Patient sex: F
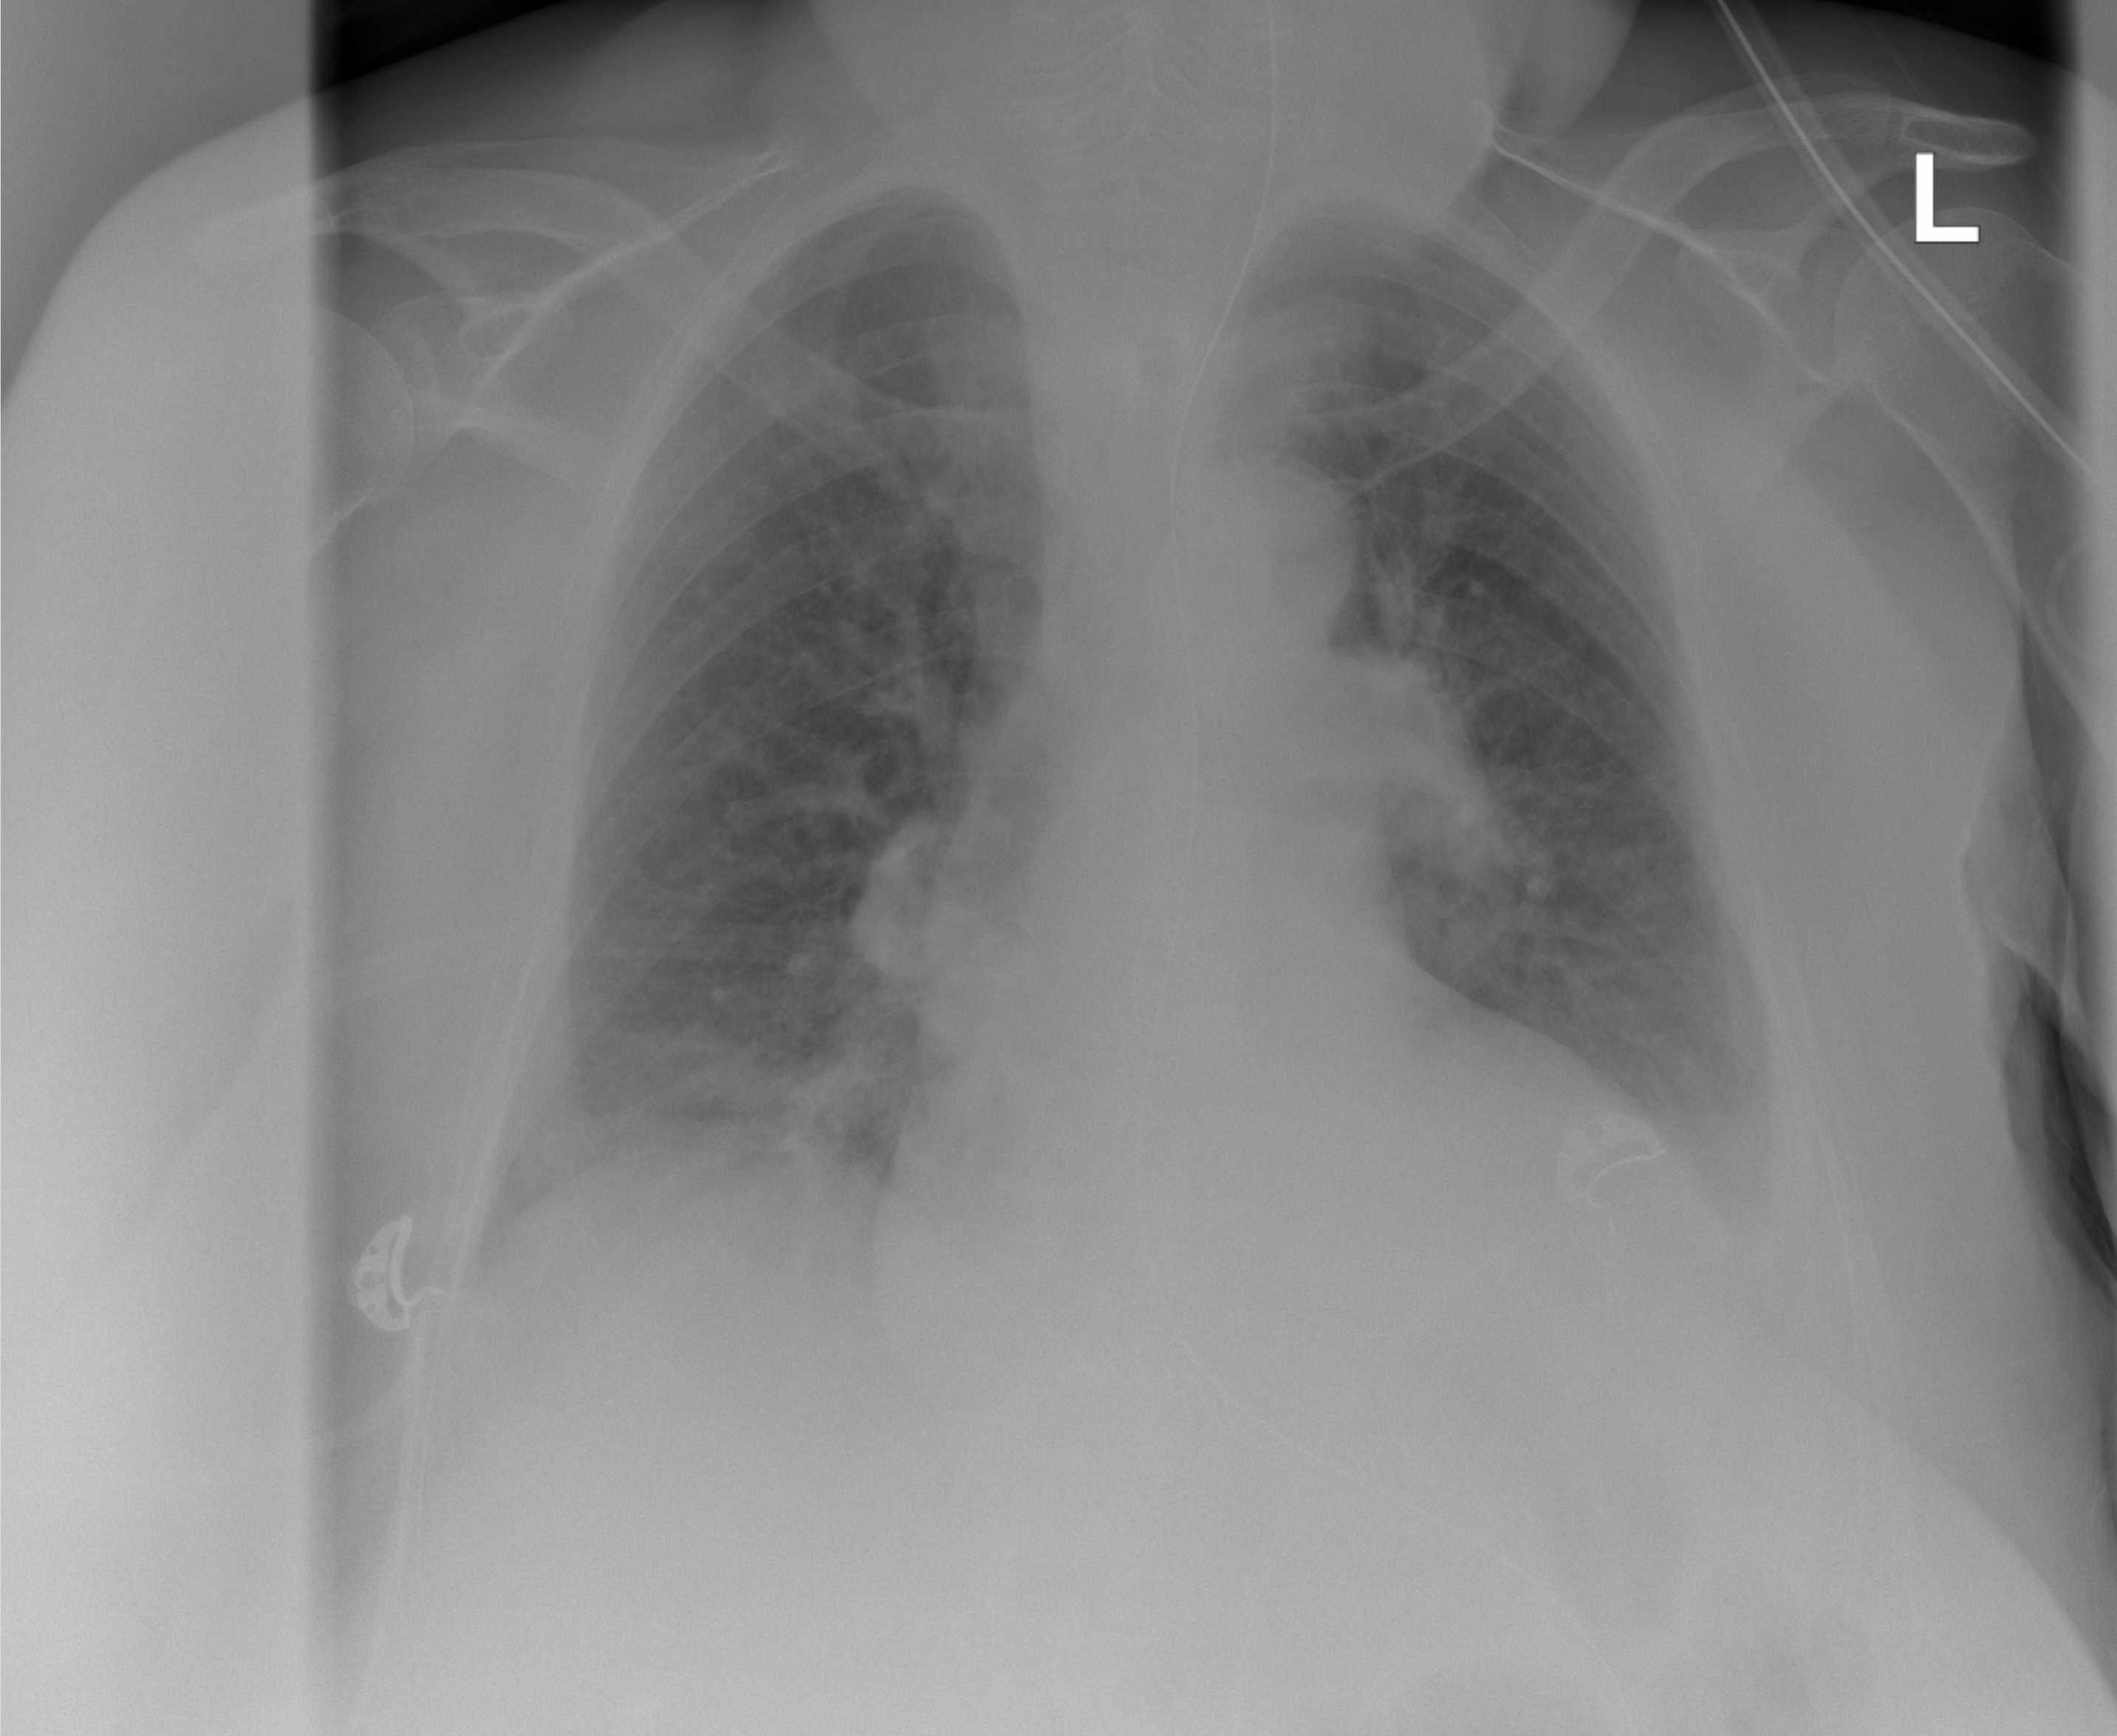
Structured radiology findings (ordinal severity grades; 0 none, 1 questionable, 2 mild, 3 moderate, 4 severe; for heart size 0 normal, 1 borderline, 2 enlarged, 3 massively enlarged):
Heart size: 2
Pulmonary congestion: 2
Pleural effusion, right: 2
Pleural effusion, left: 2
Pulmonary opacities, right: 1
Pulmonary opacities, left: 1
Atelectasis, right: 2
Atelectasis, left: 2